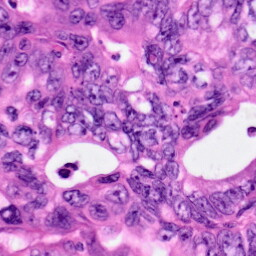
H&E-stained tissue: Pancreatic